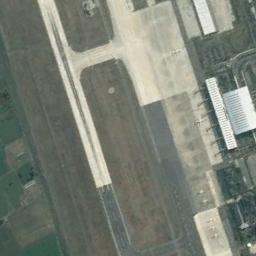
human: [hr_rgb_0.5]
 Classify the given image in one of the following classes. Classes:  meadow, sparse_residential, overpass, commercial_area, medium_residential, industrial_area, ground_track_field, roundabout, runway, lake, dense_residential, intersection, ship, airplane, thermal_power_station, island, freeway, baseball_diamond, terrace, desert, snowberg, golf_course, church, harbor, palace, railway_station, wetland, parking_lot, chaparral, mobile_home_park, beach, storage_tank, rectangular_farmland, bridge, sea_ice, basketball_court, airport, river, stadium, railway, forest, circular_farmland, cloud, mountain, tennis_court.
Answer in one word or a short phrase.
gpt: airport